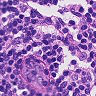
Metastatic tissue present: no